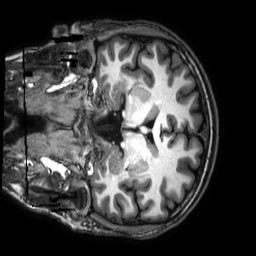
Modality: T1w
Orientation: coronal
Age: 24
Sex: male
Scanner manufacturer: philips
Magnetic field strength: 3 T
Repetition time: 0.008105 s
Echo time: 0.00371 s